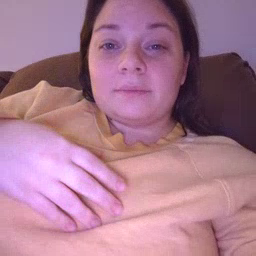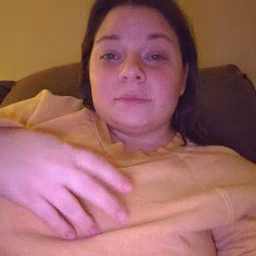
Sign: story